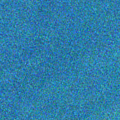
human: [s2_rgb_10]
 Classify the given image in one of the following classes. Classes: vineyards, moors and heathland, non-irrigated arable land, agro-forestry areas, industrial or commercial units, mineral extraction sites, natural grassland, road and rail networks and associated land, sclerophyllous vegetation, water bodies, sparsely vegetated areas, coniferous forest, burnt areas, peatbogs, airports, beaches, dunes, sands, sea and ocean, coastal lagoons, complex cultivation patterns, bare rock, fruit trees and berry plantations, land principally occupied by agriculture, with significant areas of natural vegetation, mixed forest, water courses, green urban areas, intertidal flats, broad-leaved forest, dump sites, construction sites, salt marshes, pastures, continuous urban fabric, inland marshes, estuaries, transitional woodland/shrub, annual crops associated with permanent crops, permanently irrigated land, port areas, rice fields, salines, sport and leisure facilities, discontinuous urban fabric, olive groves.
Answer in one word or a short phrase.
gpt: sea and ocean